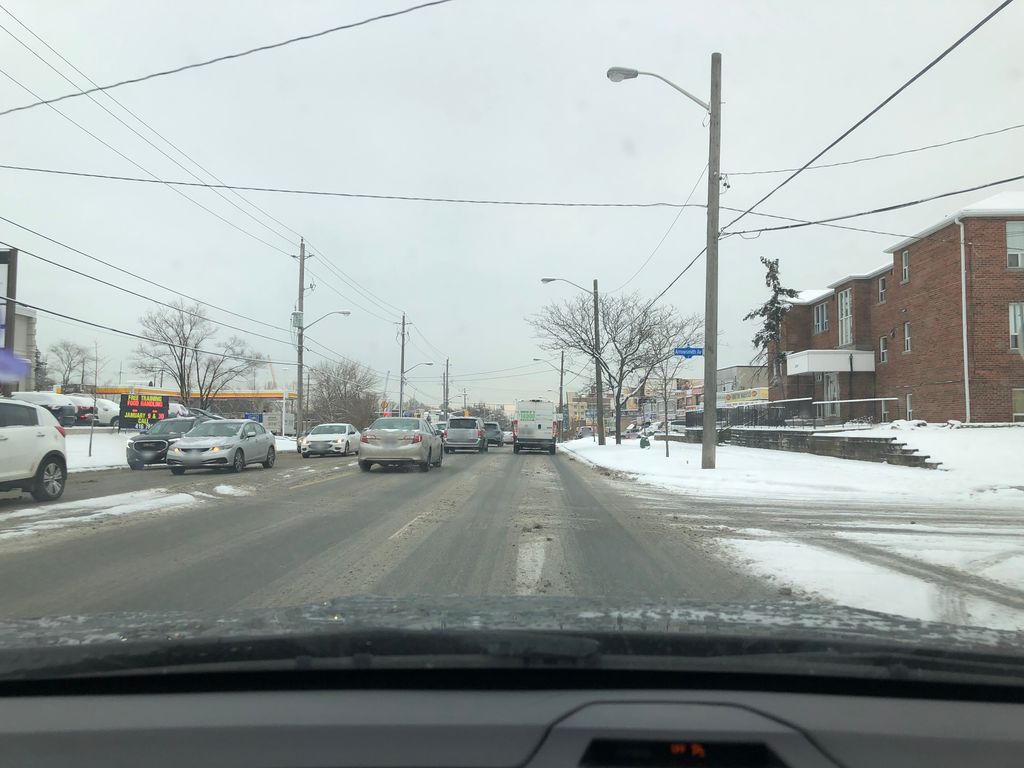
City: toronto